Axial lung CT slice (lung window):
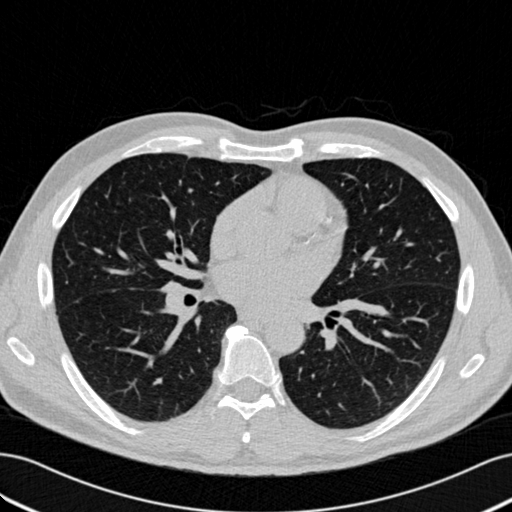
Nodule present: no